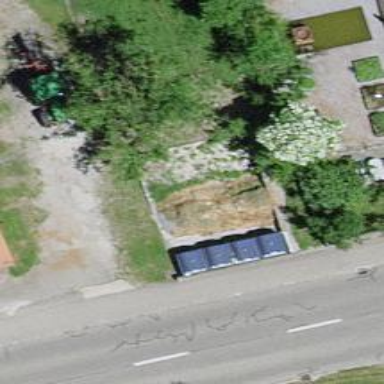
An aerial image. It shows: Recycling container at amenity designated for recycling.